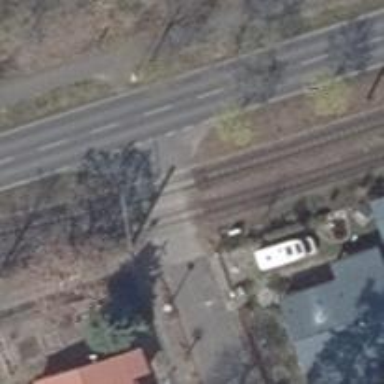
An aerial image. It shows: Tram crossing on the railway.